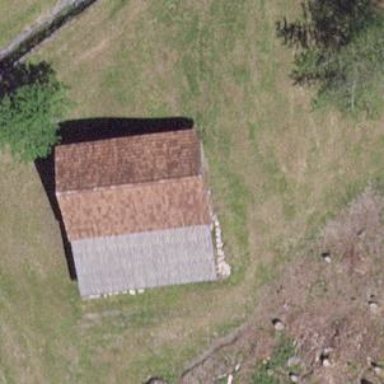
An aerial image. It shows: Stable building.